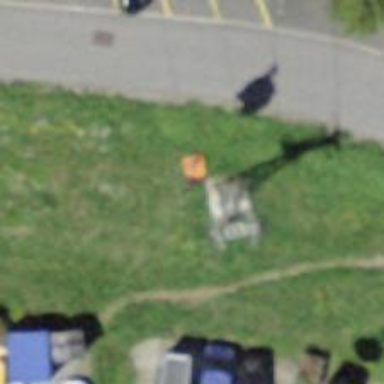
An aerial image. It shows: Pylon for aerialway.